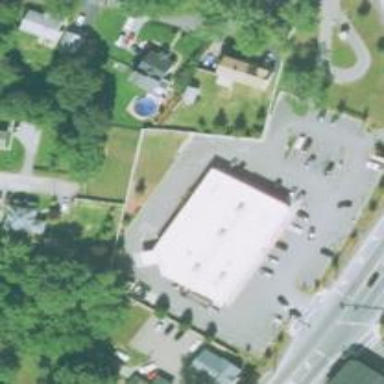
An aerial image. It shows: Pharmacy building providing healthcare services.